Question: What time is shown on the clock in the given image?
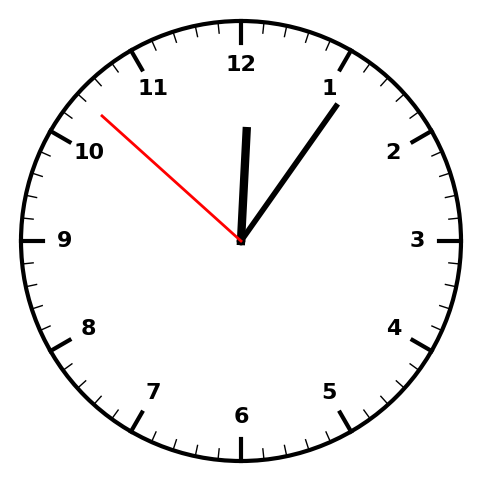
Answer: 12:05:52